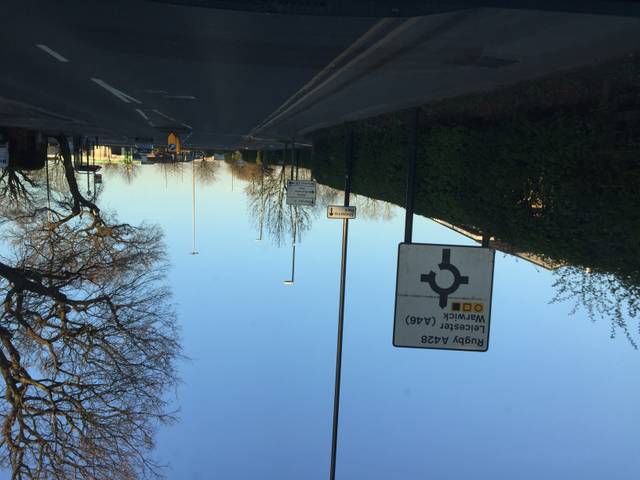
Region: United Kingdom
Coordinates: 52.4, -1.443